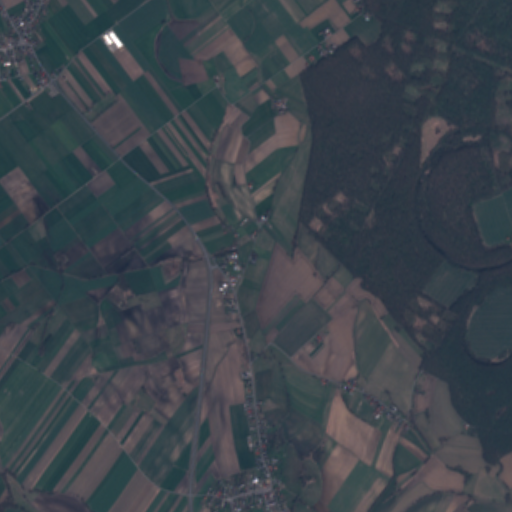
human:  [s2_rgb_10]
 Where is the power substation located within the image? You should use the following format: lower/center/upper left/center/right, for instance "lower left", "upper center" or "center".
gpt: The power substation is located in the lower center of the image.
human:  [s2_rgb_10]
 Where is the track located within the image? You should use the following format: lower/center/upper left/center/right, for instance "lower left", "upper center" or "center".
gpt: There is no track in the image.